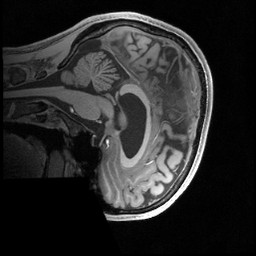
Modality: T1w
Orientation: sagittal
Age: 19
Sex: male
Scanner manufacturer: siemens
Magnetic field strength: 3 T
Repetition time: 2.4 s
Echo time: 0.00224 s